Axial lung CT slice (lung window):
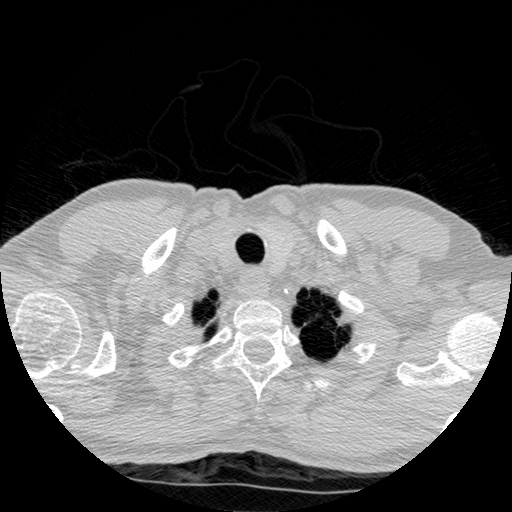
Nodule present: no